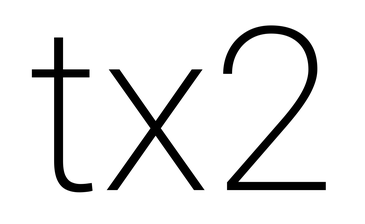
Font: Roboto_ExtraLight